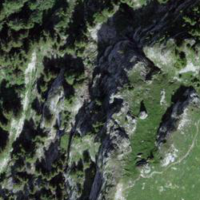
EUNIS habitat code: 44
Species observed at this site:
Draba aizoides